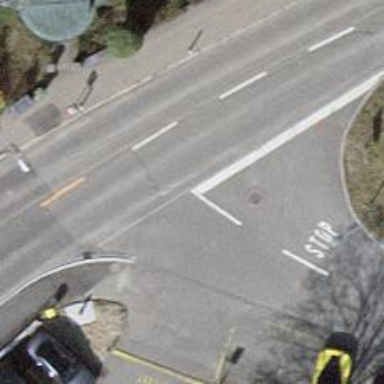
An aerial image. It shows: Stop road.